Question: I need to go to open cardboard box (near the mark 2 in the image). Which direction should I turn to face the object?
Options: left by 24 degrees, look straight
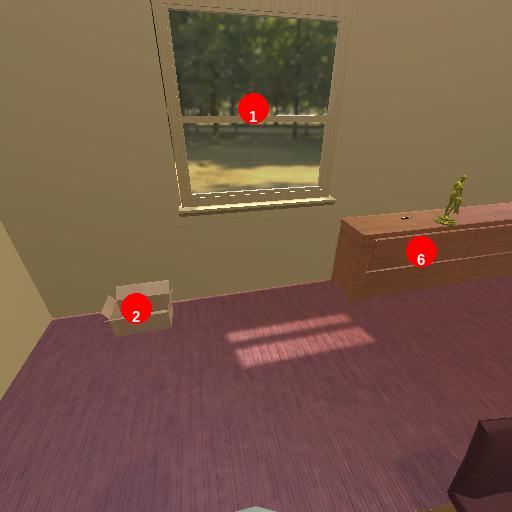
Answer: left by 24 degrees